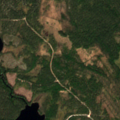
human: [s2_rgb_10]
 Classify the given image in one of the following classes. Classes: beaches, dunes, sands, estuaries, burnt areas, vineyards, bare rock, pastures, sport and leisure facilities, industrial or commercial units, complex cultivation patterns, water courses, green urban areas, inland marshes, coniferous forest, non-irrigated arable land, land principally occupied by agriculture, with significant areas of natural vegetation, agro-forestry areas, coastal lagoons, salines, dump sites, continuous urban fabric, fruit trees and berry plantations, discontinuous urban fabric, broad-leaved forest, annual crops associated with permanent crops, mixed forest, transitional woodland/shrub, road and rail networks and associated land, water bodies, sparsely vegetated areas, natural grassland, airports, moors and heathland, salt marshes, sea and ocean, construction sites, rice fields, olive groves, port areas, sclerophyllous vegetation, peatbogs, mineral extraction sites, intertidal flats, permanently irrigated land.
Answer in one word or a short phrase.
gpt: coniferous forest, transitional woodland/shrub